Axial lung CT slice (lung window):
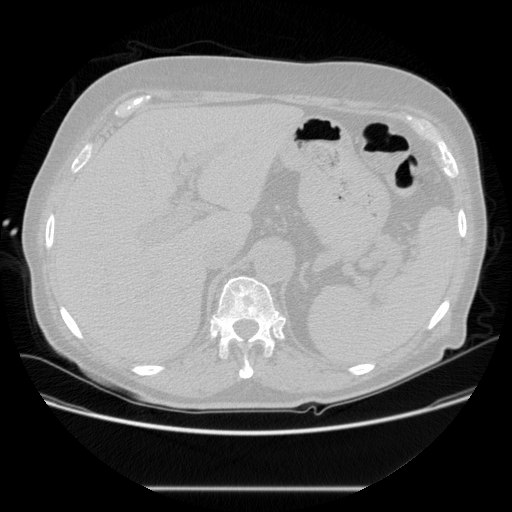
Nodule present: no